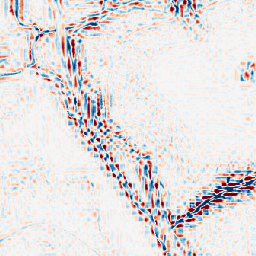
Category: wavelet
Decomposition family: wavelet_reverse_biorthogonal
Decomposition parameters: wavelet: rbio3.5
level: 3
Upsampling method: quintic
Upsampling parameters: scale: 2
Upsampling scale: 2